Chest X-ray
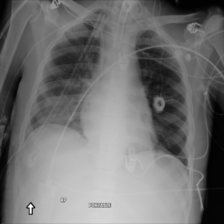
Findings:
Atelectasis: negative
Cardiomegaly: negative
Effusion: positive
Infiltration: positive
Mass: negative
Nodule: negative
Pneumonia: negative
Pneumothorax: positive
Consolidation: negative
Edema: negative
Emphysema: negative
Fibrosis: negative
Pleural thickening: negative
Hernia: negative